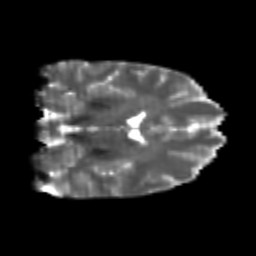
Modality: T2w
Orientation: coronal
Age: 23
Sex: female
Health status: healthy
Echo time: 0.074 s